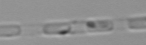
Label: Skeletonema